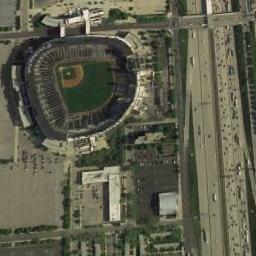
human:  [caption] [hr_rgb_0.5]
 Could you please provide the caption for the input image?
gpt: This stadium is like a white petal with a small river on its side .

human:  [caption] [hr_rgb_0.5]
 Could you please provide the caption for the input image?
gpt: Fan-shaped stadium next to the building and the road .

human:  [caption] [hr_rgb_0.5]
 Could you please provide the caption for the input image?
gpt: The stadium is on the bare land next to the grass and some roads .

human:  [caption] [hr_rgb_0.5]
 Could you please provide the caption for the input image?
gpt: There are many cars on the road near the stadium .

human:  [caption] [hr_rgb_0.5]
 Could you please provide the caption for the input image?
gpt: There are some buildings beside the stadium .